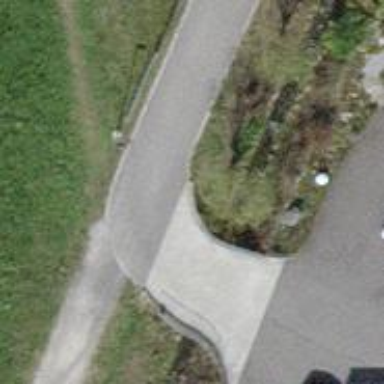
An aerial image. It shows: Service road with paved surface that crosses over bridge.